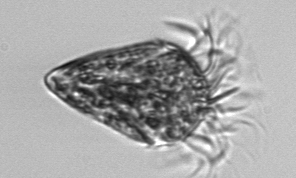
Label: Ciliophora